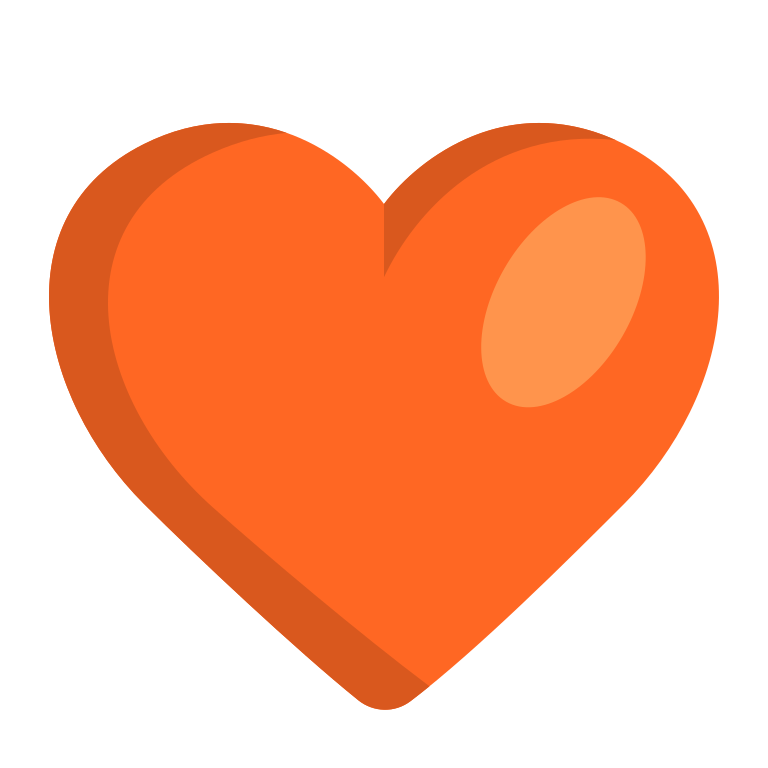
orange heart flat